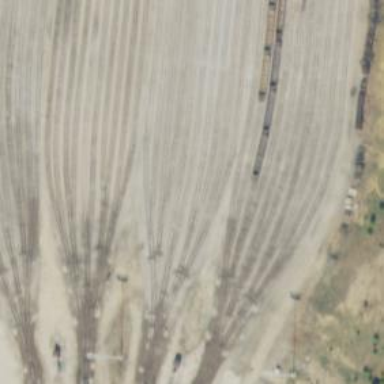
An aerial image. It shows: Abandoned railway yard.